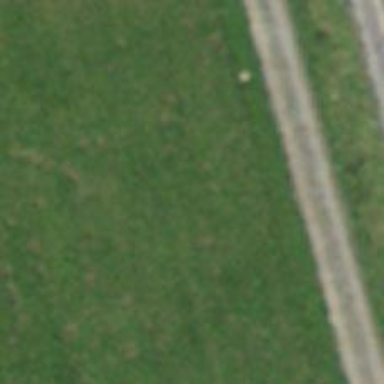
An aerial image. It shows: Single track with electrified contact line.